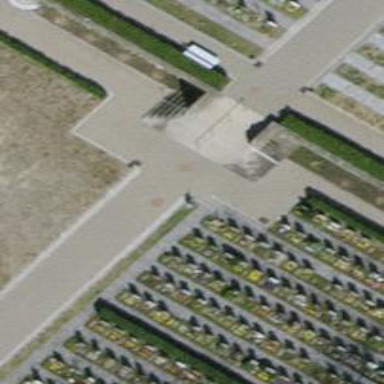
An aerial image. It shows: Steps made of paving stones.